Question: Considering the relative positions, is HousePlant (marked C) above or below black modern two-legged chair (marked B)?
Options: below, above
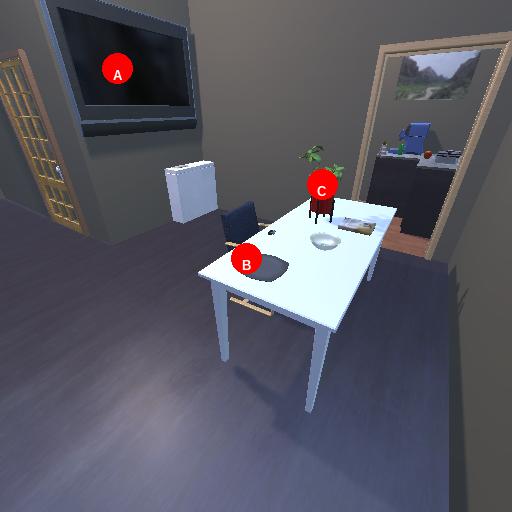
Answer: below